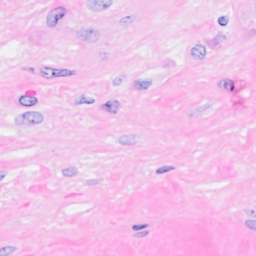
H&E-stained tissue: Breast